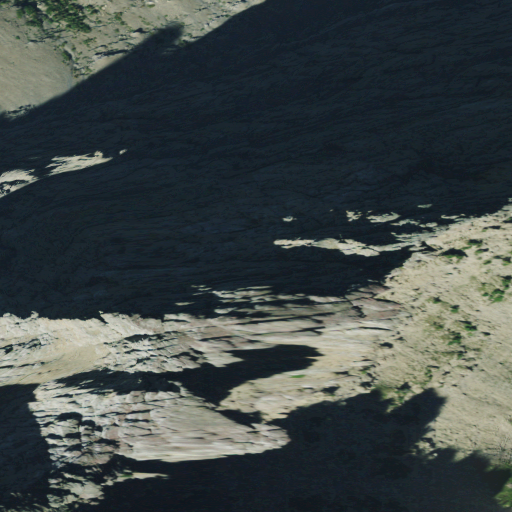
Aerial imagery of mountain in Montana named Dusty Star Mountain containing evergreen forest, barren land, shrub, and grassland